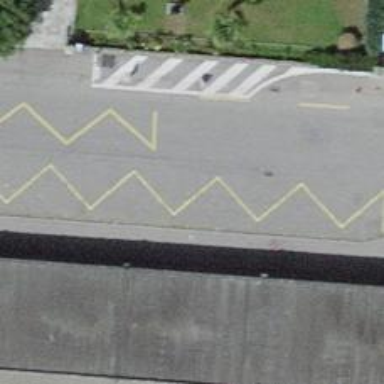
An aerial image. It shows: Bus stop with sheltered platform for public transport.